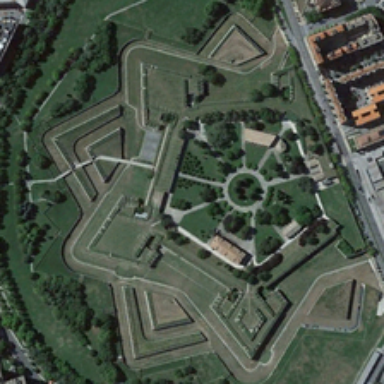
There is a pentagonal square in the center of the star shaped park .